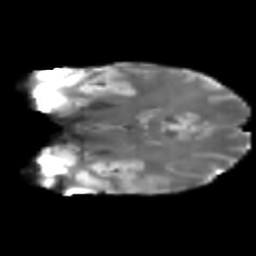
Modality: T2w
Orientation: coronal
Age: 25
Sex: male
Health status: healthy
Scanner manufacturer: philips
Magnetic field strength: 3 T
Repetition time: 4.366 s
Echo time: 0.09797 s